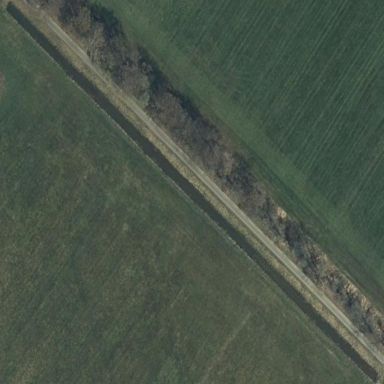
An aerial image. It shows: Ditch filled with water.